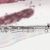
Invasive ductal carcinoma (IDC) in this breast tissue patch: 0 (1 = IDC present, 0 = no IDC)